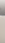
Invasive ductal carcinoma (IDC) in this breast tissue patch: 0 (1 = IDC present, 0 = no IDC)